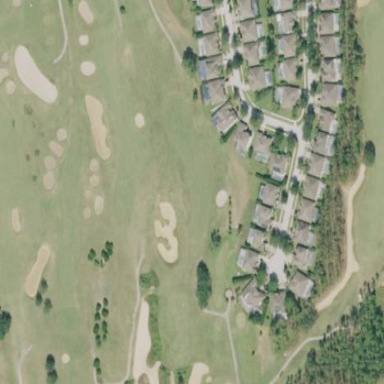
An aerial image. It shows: Golf course surrounded by greenery.